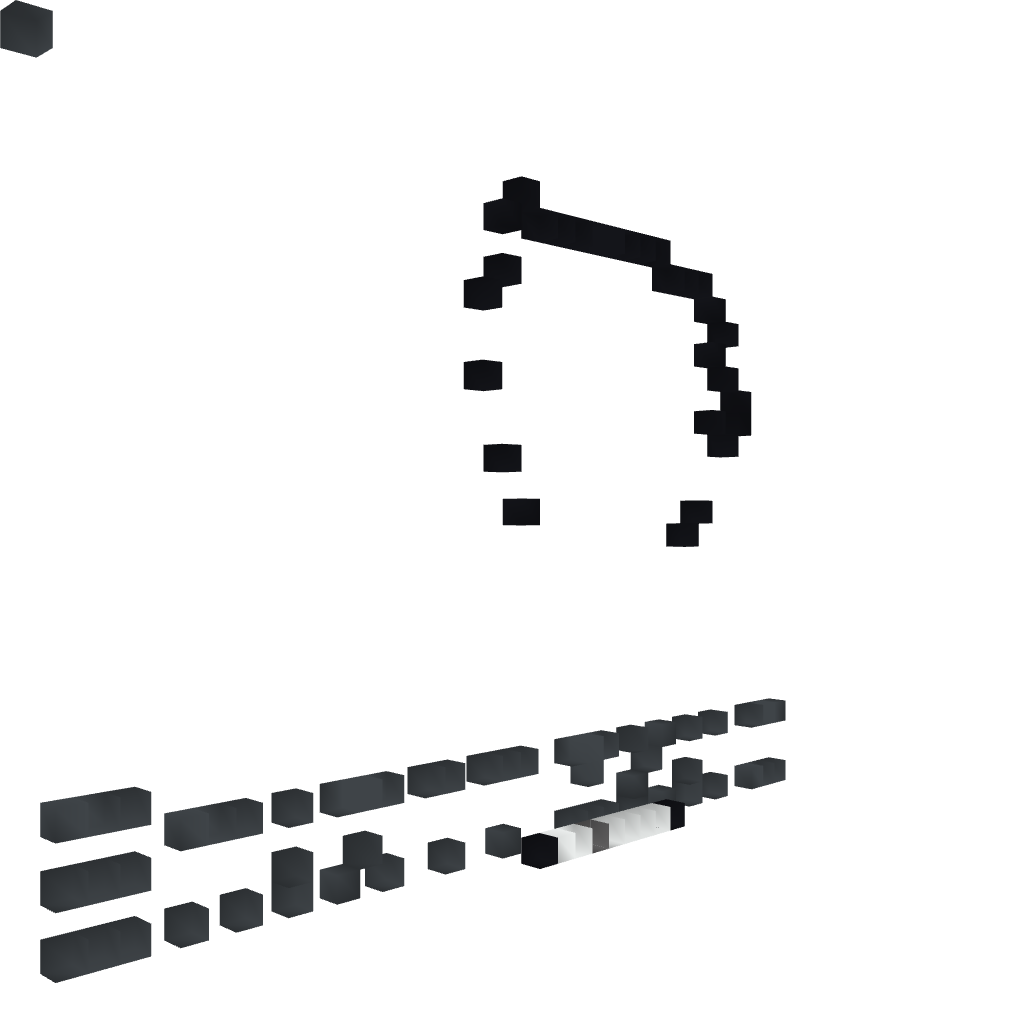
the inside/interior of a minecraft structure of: I Like Trains Kid - By Cybersneeze